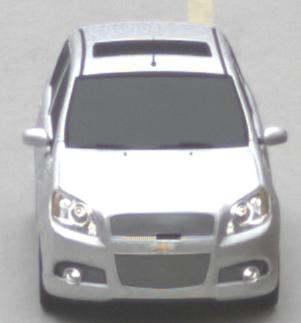
Make: Chevrolet
Model: Aveo 1.2
Detailed model: Aveo
Model produced from: 2008/06
Model produced until: 2011/01
Doors: 3
Color: white
Road condition: dry road
Daytime: morning or afternoon
Contrast: low contrast